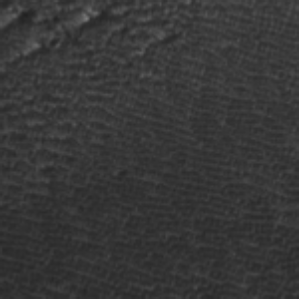
Label: frost